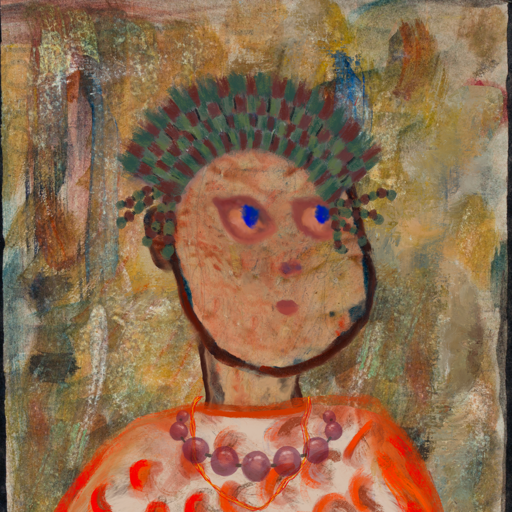
Background: Pipe, Head And Neck Side: Orphan, Face Side: Mother_And_Son_Mother, Bust: Rupkatha, Hair Side: Blank, Head Accessory: After_Raid_Crown, Second Necklace: Gypsy_Mother_2, Necklace: Irani_2, Baby: Blank